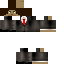
A male human skin with medium skin, wearing brown long hair dressed in a blue suit and black pants, featuring a closed mouth.